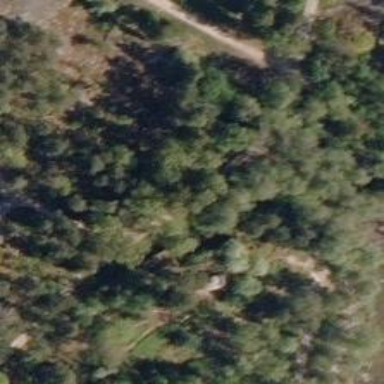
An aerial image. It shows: Military bunker.